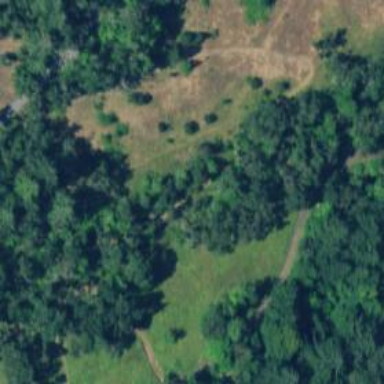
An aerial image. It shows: Path.